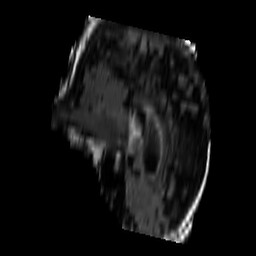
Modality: FLAIR
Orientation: sagittal
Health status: ill
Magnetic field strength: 3 T